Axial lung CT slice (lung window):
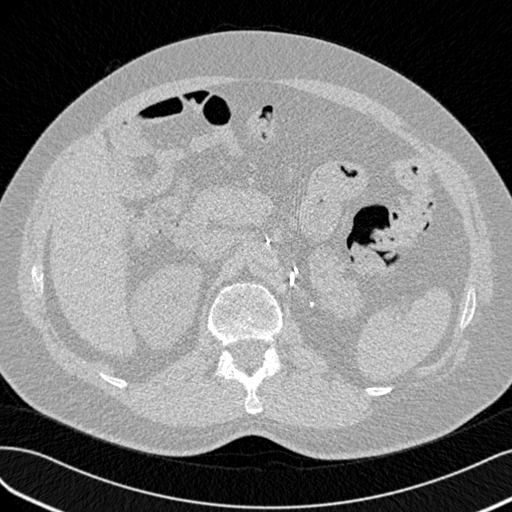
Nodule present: no